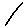
Label: line